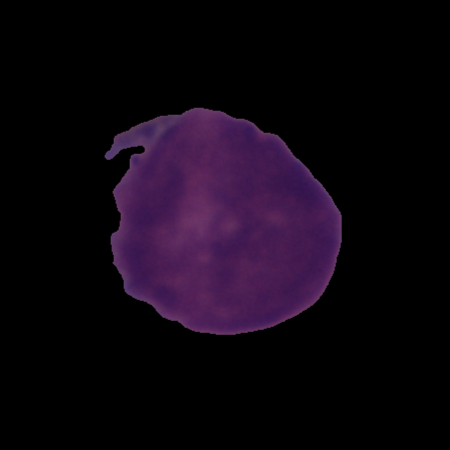
Label: cancer